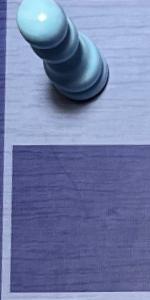
Label: Empty